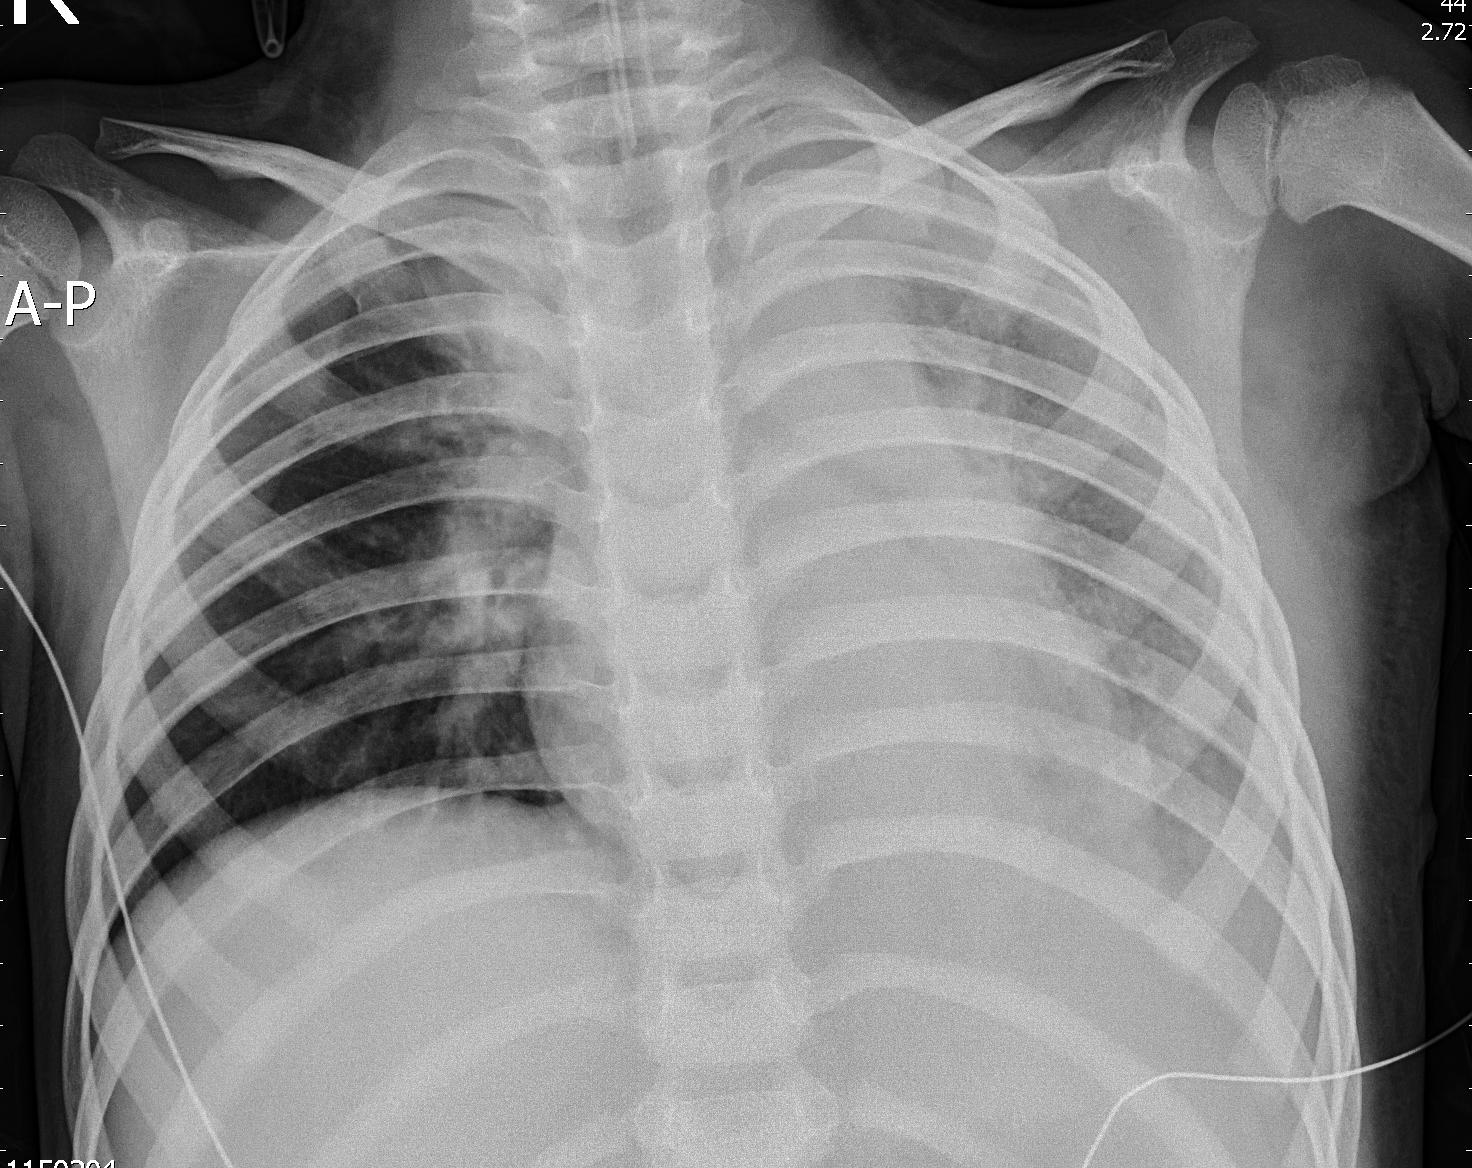
Diagnosis: PNEUMONIA